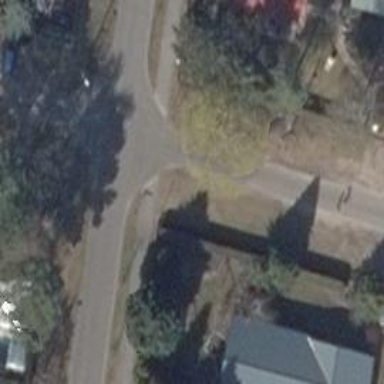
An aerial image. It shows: Unmarked road crossing.